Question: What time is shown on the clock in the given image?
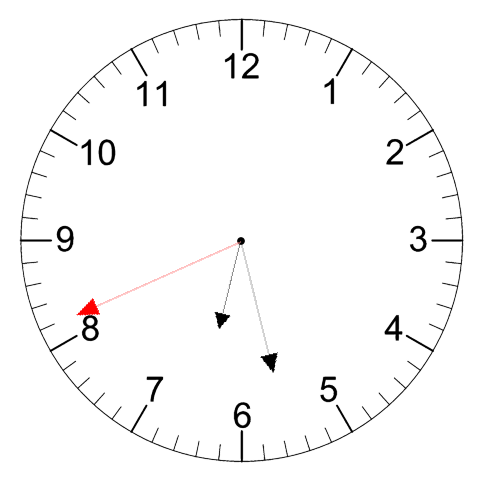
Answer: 06:27:41